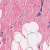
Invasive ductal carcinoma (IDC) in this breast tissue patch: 0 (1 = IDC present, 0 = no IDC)